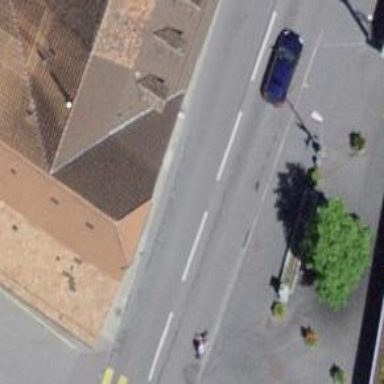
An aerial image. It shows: Bus stop with platform for public transport.